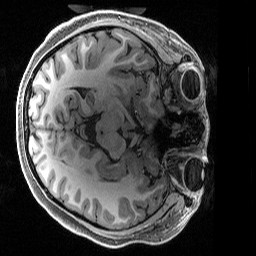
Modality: T1w
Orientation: axial
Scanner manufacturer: siemens
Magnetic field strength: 3 T
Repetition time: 2.5 s
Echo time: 0.0029 s